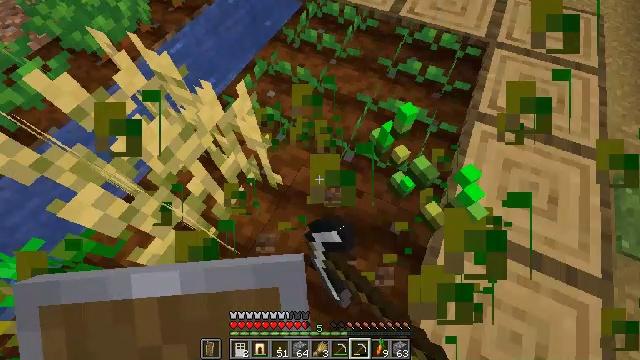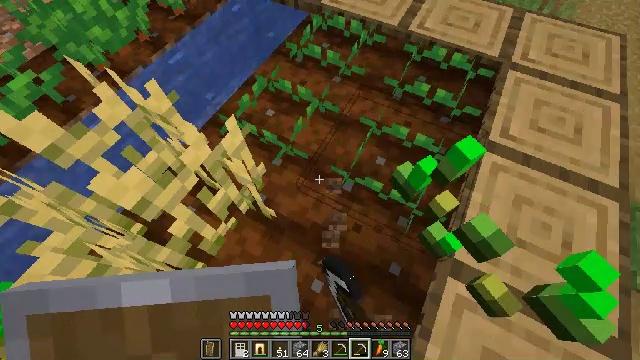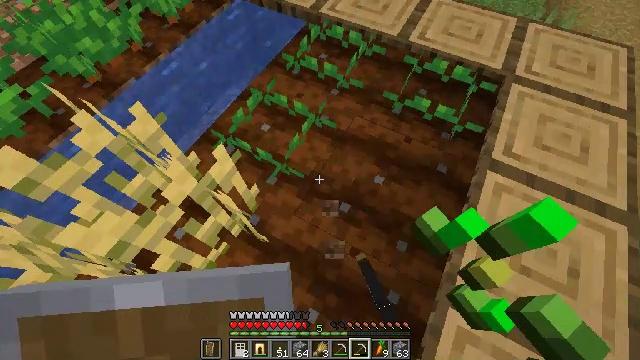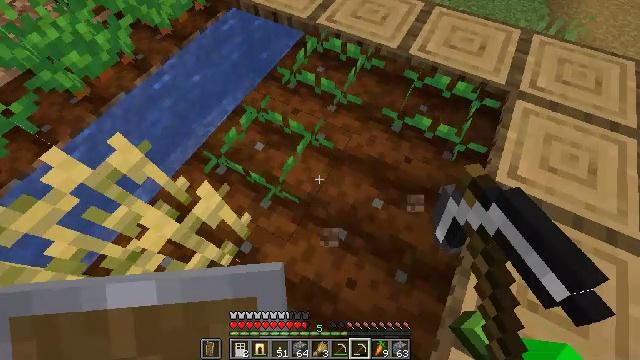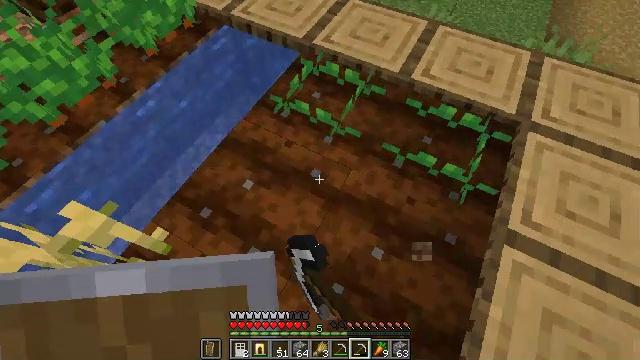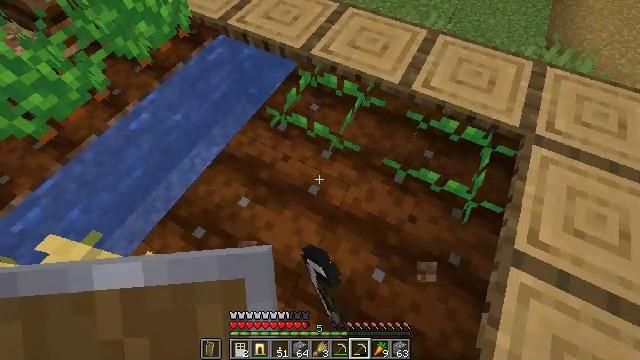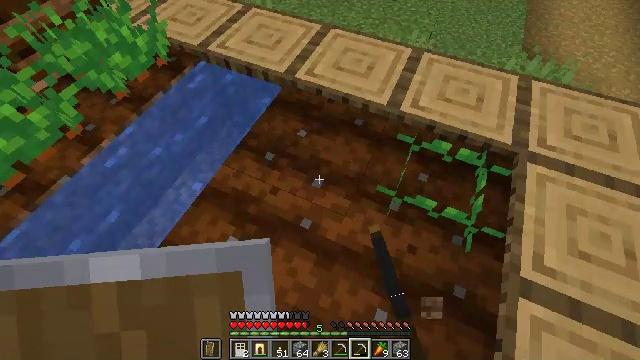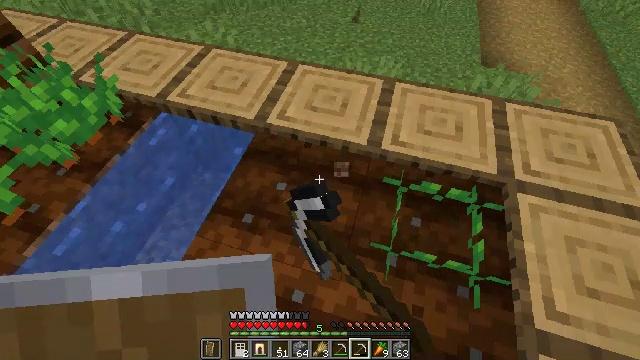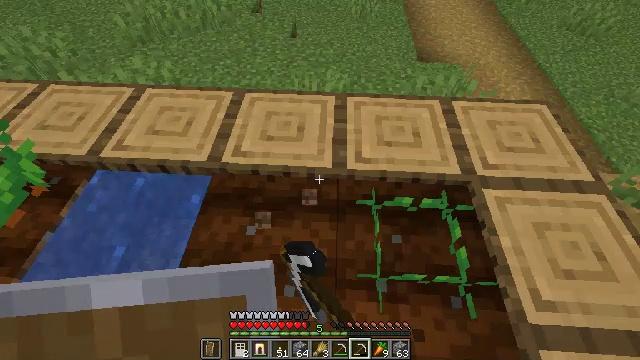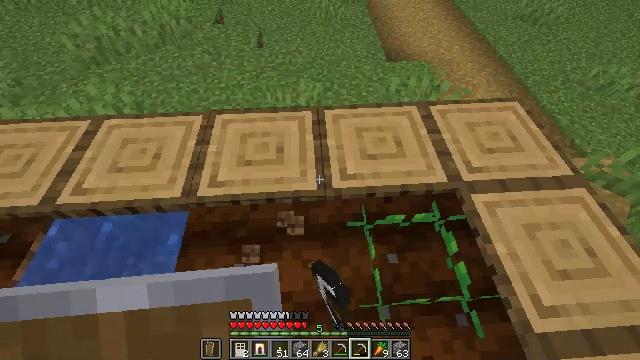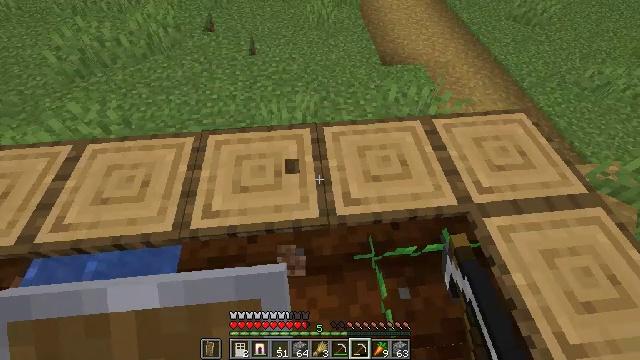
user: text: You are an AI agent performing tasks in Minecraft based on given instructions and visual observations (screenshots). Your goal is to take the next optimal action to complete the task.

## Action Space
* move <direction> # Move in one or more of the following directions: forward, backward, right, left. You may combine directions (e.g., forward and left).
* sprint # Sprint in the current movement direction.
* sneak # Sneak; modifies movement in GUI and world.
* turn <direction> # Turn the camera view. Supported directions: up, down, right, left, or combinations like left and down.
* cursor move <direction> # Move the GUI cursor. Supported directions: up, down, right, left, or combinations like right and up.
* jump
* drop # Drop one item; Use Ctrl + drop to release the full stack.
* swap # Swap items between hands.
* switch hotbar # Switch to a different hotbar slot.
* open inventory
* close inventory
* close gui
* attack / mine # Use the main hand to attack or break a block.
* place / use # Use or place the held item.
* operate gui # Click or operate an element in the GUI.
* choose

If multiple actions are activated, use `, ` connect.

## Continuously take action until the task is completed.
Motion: motion action
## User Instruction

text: Harvest carrots from the farmland.
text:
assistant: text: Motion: move forward, turn left, attack / mine
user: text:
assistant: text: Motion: move forward, attack / mine
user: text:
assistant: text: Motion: move forward, attack / mine
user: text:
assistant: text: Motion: move forward, attack / mine
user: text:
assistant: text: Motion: move forward, attack / mine
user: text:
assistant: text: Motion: move forward, turn right and up, attack / mine
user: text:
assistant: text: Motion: move forward, turn right and up, attack / mine
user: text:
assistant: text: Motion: move forward, turn right and up, attack / mine
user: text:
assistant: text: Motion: move forward, turn right, attack / mine
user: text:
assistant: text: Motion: move forward, turn right, attack / mine
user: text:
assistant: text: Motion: attack / mine